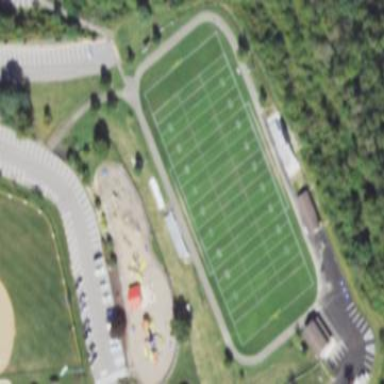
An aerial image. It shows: American football pitch for leisure and sport activities.